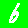
Digit: 6